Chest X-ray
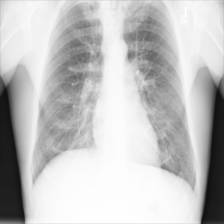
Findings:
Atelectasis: negative
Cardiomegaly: negative
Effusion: negative
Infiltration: negative
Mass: negative
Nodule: negative
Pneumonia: negative
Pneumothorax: negative
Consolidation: negative
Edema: negative
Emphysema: negative
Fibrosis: negative
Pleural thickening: negative
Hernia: negative